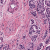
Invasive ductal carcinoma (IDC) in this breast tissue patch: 1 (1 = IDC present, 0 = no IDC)